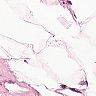
Metastatic tissue present: no